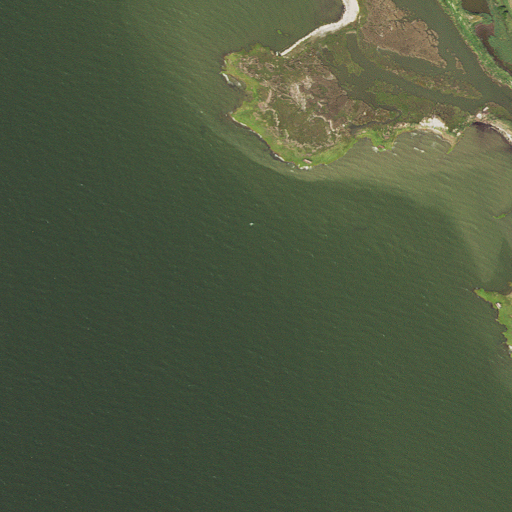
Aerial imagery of island in Maryland named Cattail Island containing open water and herbaceous wetlands